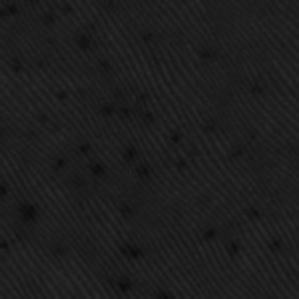
Label: frost